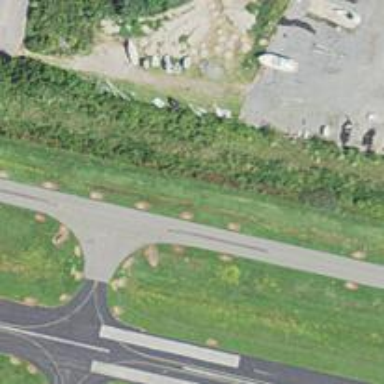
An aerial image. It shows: Image of taxiway at airport.